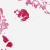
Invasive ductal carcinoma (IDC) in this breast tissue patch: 0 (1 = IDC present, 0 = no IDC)